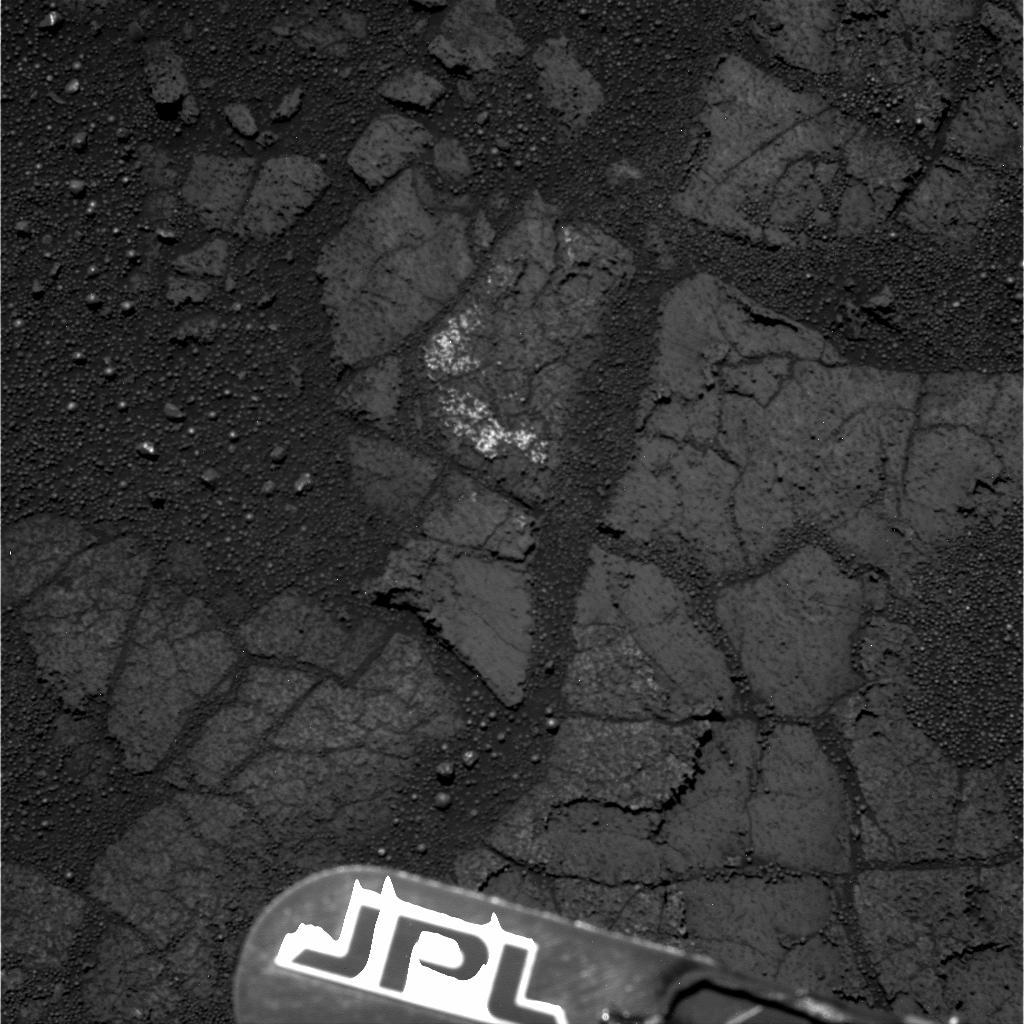
Terrain classes present: Background, Bedrock, Gravel / Sand / Soil, Rock, Shadow